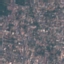
Land use / land cover: Residential